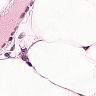
Metastatic tissue present: no